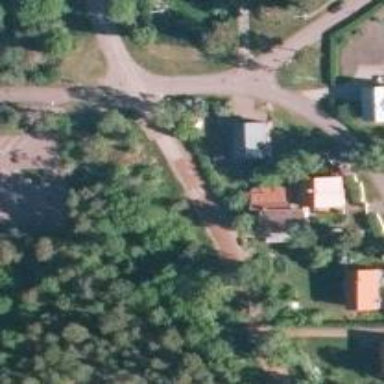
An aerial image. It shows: Residential road.